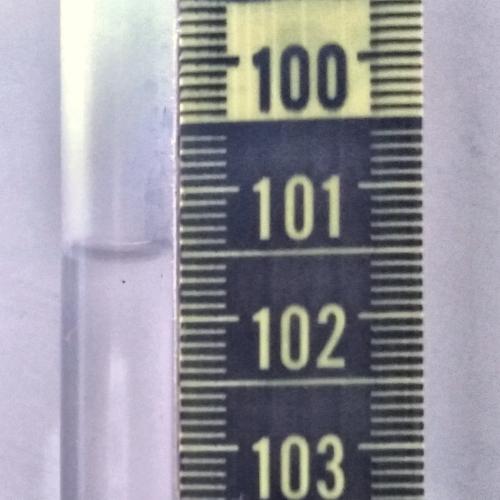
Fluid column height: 101.5 cm